Field crop: maize
Growth stage: 2
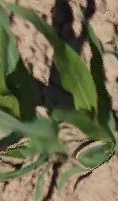
Species: maize